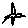
Label: bird